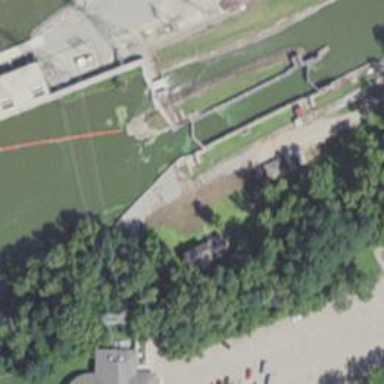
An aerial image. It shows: Lock gate on waterway.